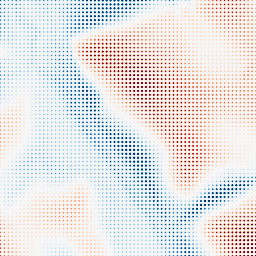
Category: multiscale
Decomposition family: dog_multiscale
Decomposition parameters: sigma_ratio: 1.6
n_scales: 6
base_sigma: 2
Upsampling method: sinc_blackman
Upsampling parameters: scale: 8
kernel_size: 4
Upsampling scale: 8